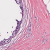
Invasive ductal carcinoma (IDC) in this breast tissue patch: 0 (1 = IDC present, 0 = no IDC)